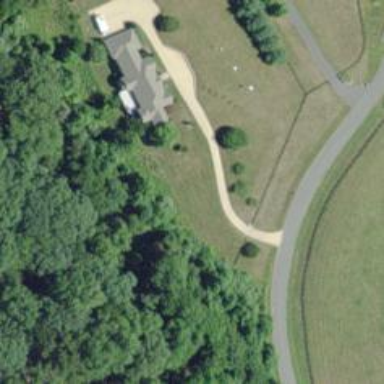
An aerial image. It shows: Driveway.